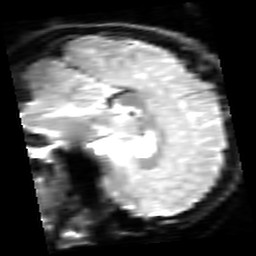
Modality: inplaneT2
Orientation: sagittal
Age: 20
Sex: female
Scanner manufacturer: siemens
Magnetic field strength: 2.894 T
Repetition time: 5 s
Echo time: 0.033 s